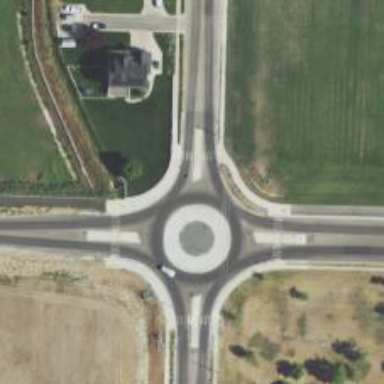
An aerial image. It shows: Tertiary road made of asphalt leading to roundabout junction.